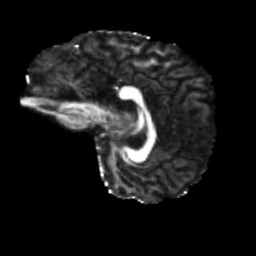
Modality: FA
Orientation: sagittal
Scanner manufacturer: siemens
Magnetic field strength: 3 T
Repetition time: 4 s
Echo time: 0.0594 s